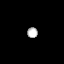
Tissue: prostate
Cell type: T cells
Senescence score: 0.3578
Nuclear area (px): 105
Mean DAPI intensity: 193.752